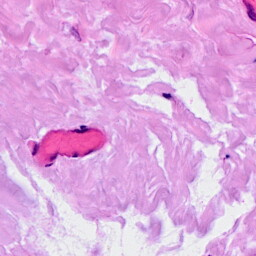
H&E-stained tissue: Breast